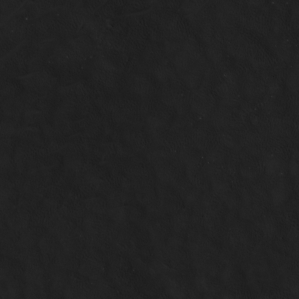
Label: non_frost